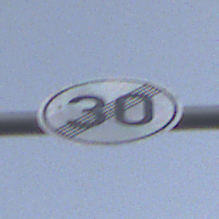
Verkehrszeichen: EndeGeschwindigkeit30
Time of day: SunriseSunset
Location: Outdoor (Nature)
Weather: PartlyCloudy
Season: NotSpecified
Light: Natural